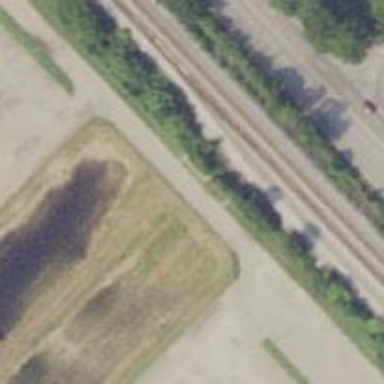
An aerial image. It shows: Railway siding for service.